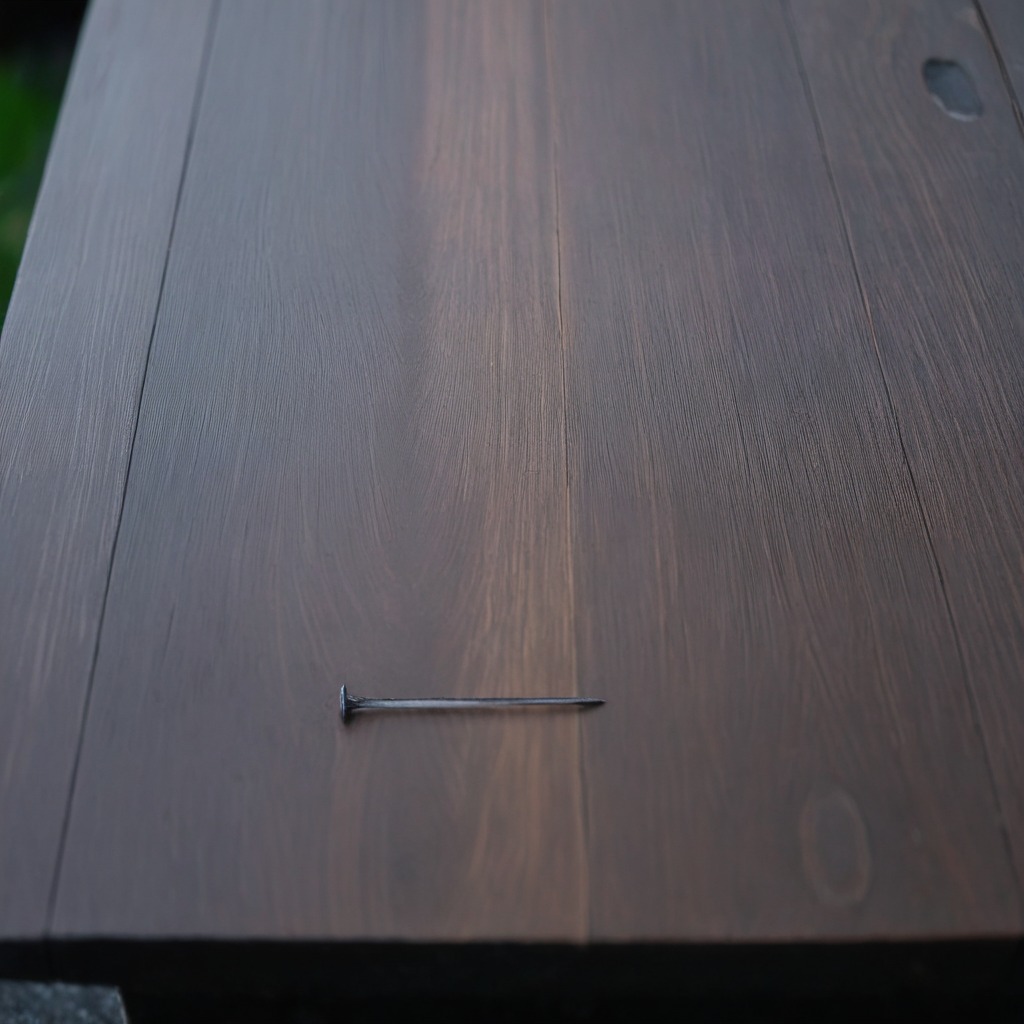
A nail is lying on the table.